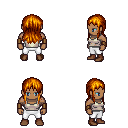
a pixel art fantasy rpg character, male body template, human, dark skin, white pirate shirt, white pants, dark blonde unkempt hairstyle, leather bracers, brown shoes, four views (front, back, left, right), 2x2 character sprite sheet, small pixel art, hard edges, no anti-aliasing